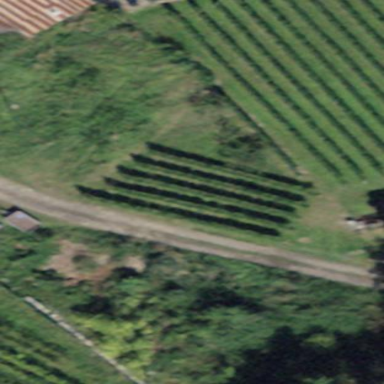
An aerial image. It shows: Vineyard with grape crops.